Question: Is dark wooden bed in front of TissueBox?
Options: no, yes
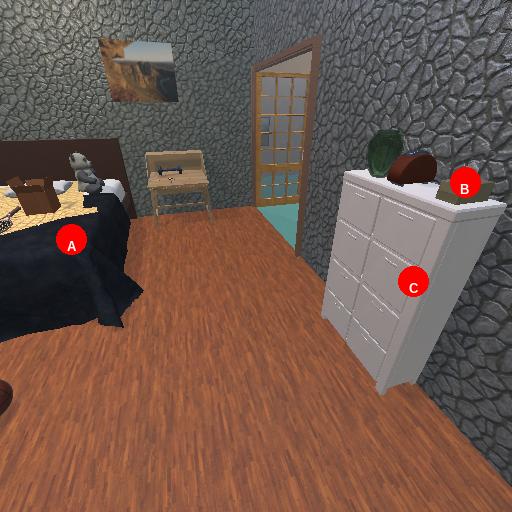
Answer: no